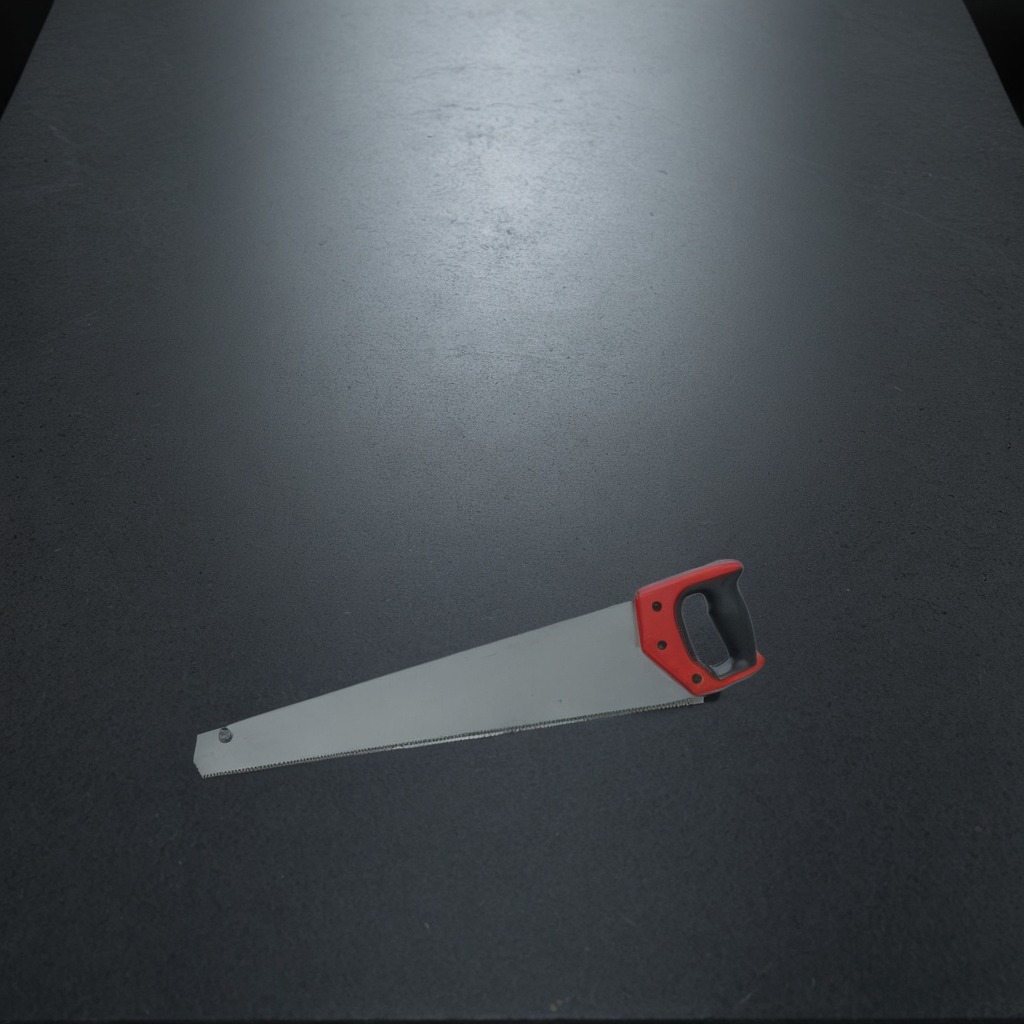
A metal saw lies on the clean granite table inside a workshop at night.